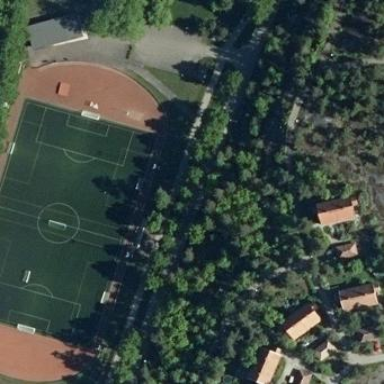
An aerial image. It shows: Grass pitch designated for soccer.